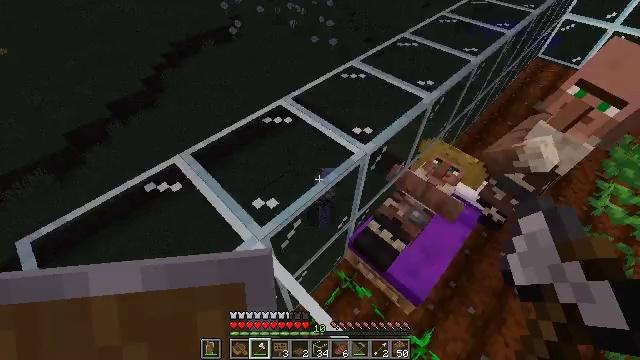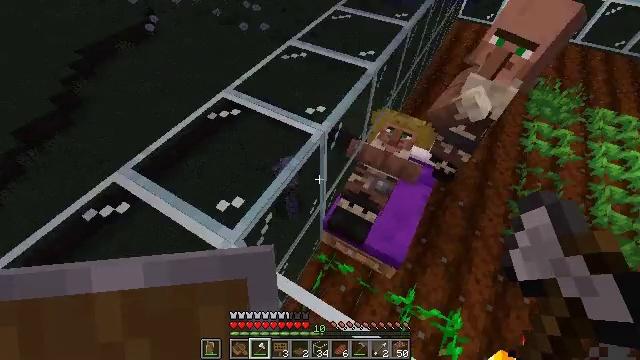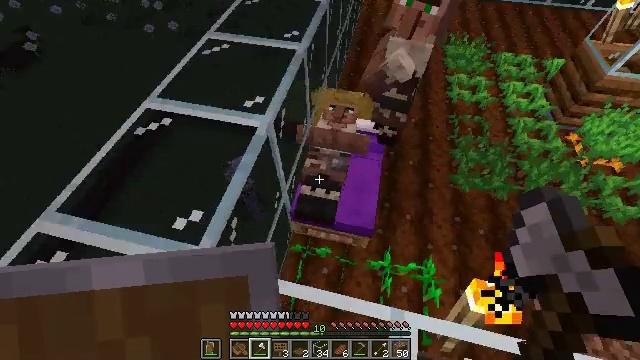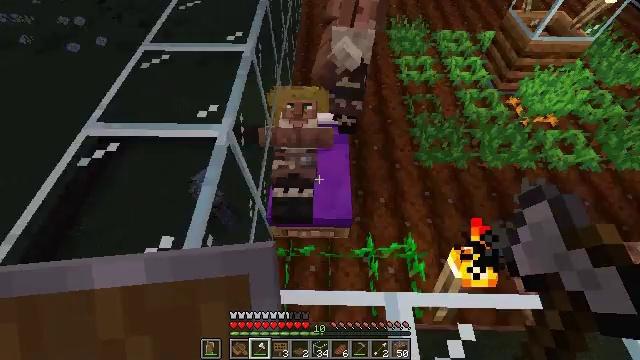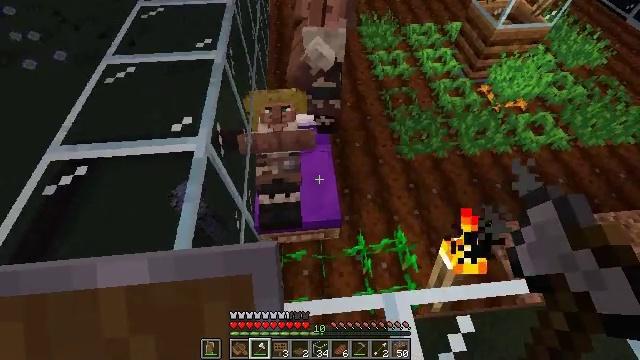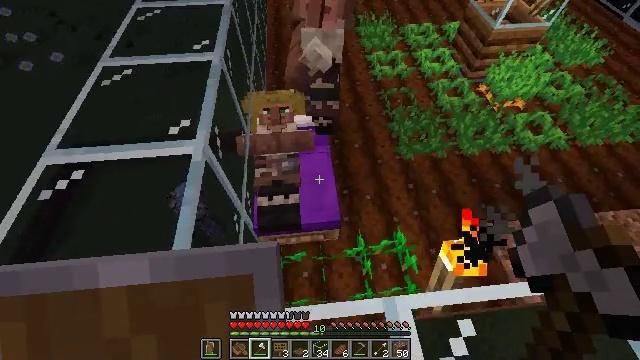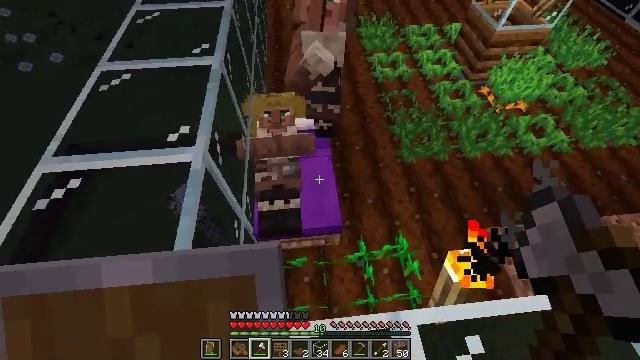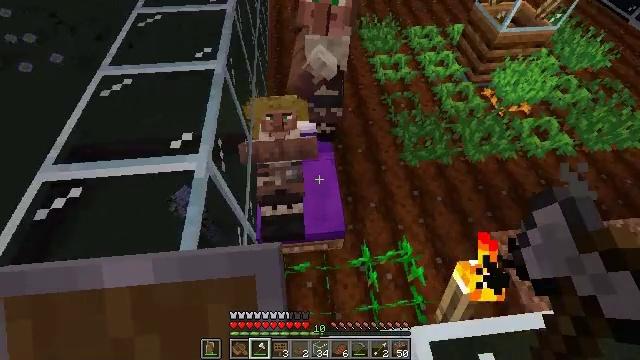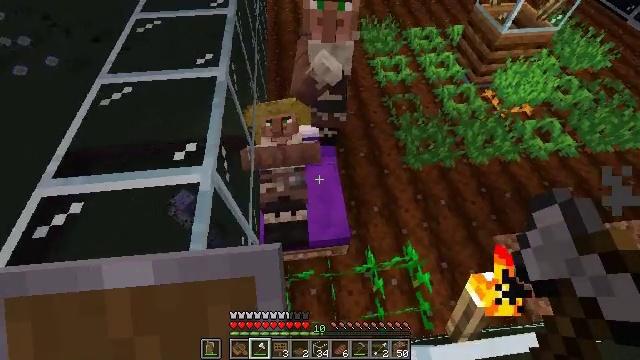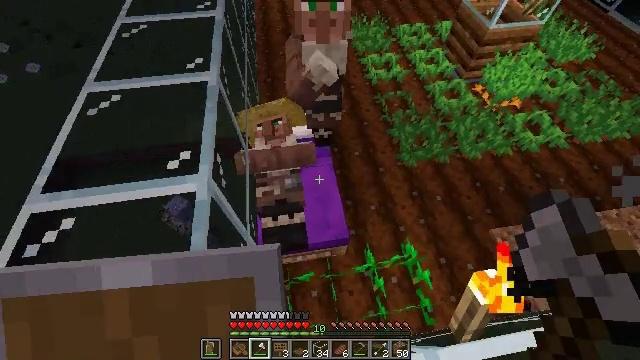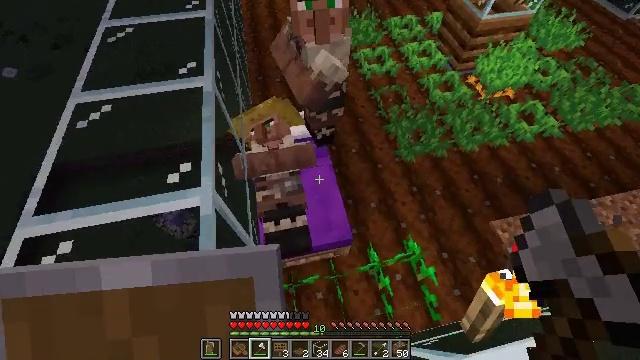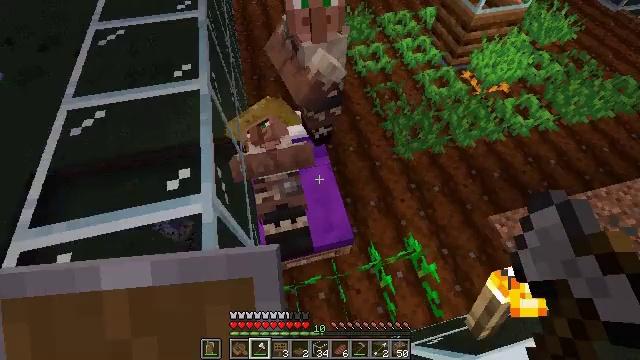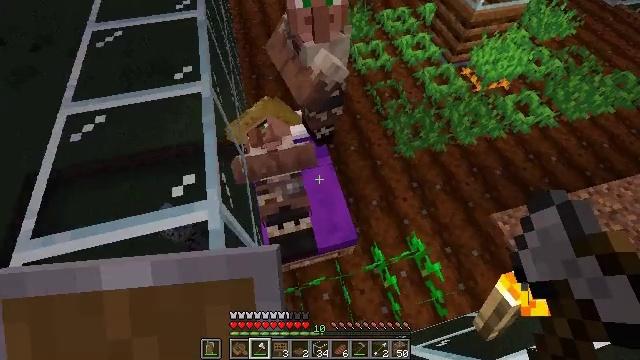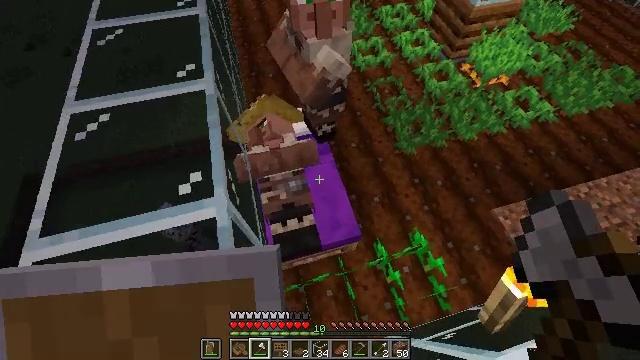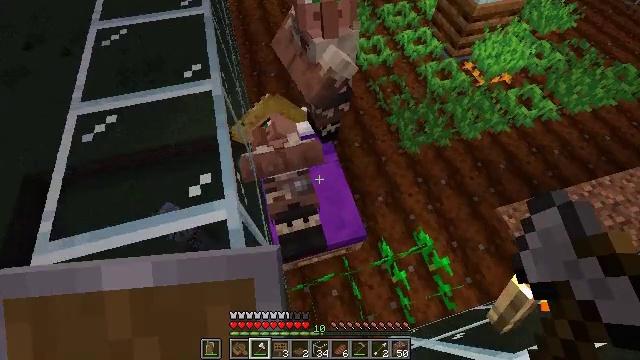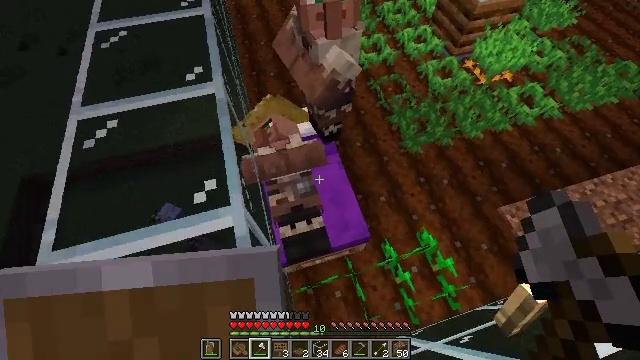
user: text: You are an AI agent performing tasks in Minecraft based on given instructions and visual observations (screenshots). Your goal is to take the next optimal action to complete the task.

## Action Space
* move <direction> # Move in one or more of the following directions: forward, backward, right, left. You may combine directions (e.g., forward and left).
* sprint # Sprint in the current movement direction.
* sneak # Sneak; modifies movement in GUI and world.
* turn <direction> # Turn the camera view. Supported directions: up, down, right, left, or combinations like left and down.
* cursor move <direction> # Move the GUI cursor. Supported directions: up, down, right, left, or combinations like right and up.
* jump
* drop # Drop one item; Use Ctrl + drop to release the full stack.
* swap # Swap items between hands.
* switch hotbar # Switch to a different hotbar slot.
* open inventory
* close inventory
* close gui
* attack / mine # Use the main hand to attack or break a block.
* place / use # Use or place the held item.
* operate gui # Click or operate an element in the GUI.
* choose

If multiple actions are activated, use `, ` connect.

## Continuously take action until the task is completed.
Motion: motion action
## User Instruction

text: Break the purple bed to move it.
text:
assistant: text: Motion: sneak, turn right and down
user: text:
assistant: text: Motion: sneak, turn right and down
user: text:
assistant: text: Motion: move forward, sneak, turn right
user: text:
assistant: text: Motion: move forward, sneak, turn right
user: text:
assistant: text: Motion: move forward, sneak
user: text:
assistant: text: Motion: move forward and move left, sneak
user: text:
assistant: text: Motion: move forward and move left, sneak
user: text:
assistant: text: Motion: move forward and move left, sneak
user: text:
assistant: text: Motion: move forward and move left, sneak, turn right
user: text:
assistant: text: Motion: move forward and move left, sneak, turn right and down
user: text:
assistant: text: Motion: move forward and move left, sneak, turn right
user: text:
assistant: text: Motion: move forward and move left, sneak
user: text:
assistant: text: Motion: move forward and move left, sneak
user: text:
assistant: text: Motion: move forward and move left, sneak
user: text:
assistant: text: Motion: move forward and move left, sneak
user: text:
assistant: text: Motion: move forward and move left, sneak
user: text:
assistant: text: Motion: move forward and move left, sneak, turn right
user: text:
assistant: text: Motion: move forward and move left, sneak, turn right and down
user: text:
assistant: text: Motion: move forward and move left, sneak, turn right and down
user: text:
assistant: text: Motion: move forward and move left, sneak, turn right and down
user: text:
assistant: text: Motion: move forward and move left, sneak, turn right and down
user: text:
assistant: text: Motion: move forward and move left, sneak, turn right and down
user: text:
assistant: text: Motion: move forward, sneak, turn right
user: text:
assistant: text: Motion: move forward, sneak, turn right
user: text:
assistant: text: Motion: move forward, sneak, turn right
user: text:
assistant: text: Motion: sneak, turn right and down
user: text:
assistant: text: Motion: sneak, turn right and down
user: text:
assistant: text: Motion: sneak, turn right
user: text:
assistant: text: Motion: sneak, turn right and down
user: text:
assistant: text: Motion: sneak, turn right